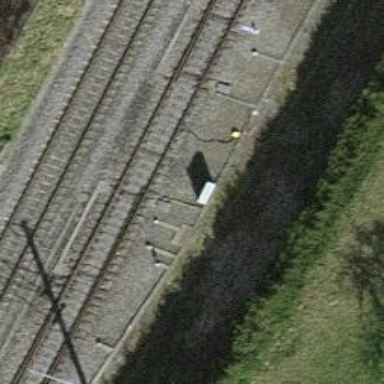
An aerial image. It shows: Railway switch.